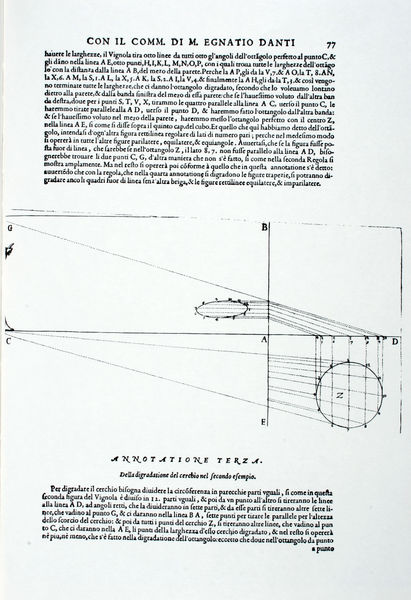
Titel: Le due Regole della Prospettiva practica, Seite 77
Künstler: Jiacomo Barozzi da Vignola
Standort: London
Institution: British Library
Schlagwörter: schatten, grau, schwarz, skizze, weiss, zeichnung, architektur, verzerrung, spiegelung, figur, blatt, kreis, oval, rund, schrift, papier, italien, perspektive, studie, linien, rand, detail, zahlen, gerade, punkte, antike, buch, linie, druck, schwarzweiss, druckgrafik, seite, illustration, text, demonstration, strich, punkt, kreise, beschriftung, überschrift, entwurf, buchdruck, buchseite, geometrisch, hilfe, dante, konstruktion, plan, achse, achsen, zeilen, drehung, dreiecke, geometrie, horizonth, handschrift, erklärung, wissenschaft, lehre, traktat, leonardo, winkel, latein, da vinci, leonardo da vinci, lateinisch, berechnung, alberti, mathematik, rechnung, anmerkung, messung, senkrechte, linse, italienisch, koordinaten, segmente, brechung, elipse, ellipse, entfernung, lehrbuch, regeln, verbindungslinien, waagerechte, recheck, physik, rechnen, mathe, annotation, errechnung, zentrische streckung, entfernungen, strahlensatz, kresie, danti, egnatio, erläuertung, koipe, koordinatensystem, sehtheorie, fußnote, problem, 77, lösung, problemlösung